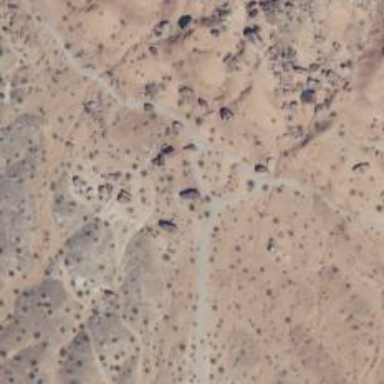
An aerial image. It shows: Archaeological site with historical significance.